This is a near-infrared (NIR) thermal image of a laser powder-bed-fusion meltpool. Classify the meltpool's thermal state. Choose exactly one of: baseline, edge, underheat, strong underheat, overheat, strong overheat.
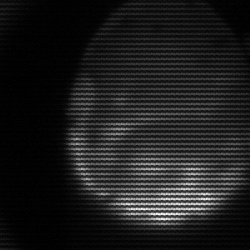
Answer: edge